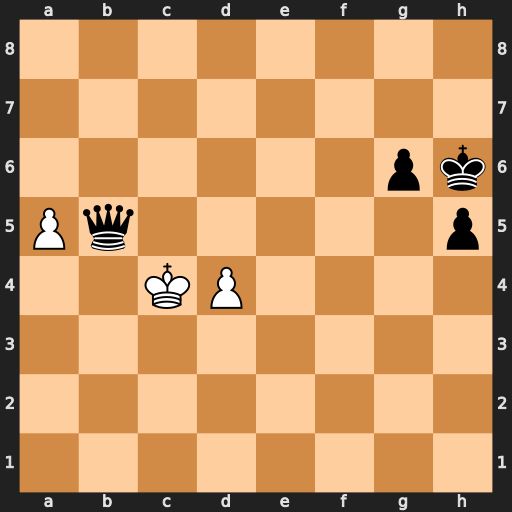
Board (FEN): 8/8/6pk/Pq5p/2KP4/8/8/8
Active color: w
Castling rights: -
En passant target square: -
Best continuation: Kxb5 h4 a6 h3 a7